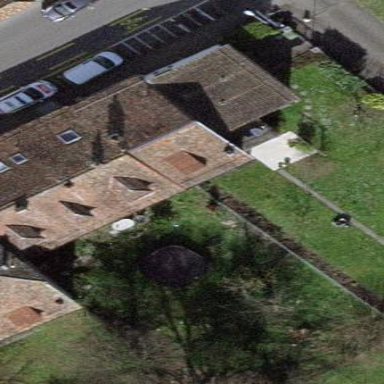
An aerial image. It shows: Garden enclosed by fence.